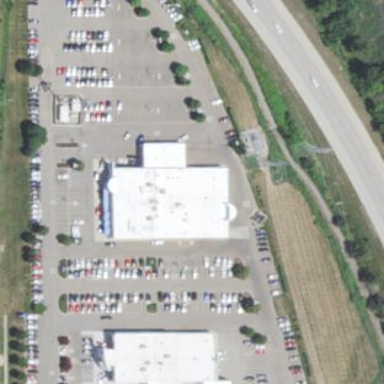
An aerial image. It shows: Commercial building housing car shop.